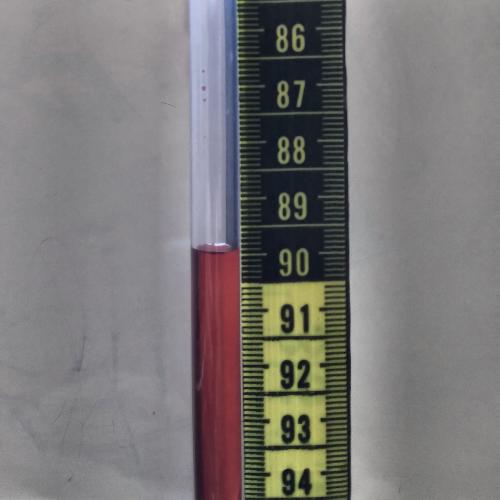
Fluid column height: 89.9 cm